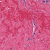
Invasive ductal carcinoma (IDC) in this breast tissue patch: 0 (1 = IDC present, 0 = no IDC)